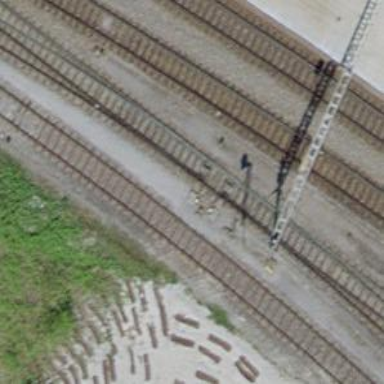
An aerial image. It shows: Railway switch.